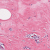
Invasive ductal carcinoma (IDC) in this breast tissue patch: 0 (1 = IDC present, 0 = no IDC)